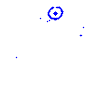
Particle: proton